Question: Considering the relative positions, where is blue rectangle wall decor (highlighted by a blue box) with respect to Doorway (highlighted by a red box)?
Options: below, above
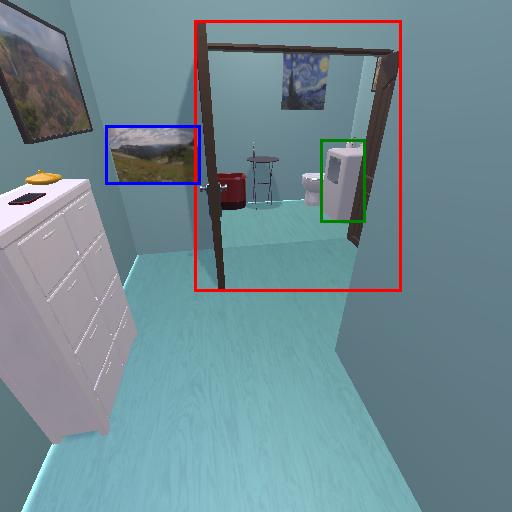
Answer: below